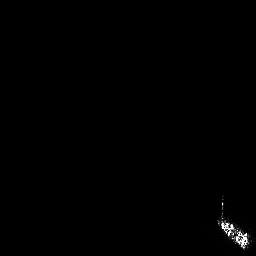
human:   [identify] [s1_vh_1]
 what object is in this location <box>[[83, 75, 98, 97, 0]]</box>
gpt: <ref>1 large ship at the bottom right</ref>